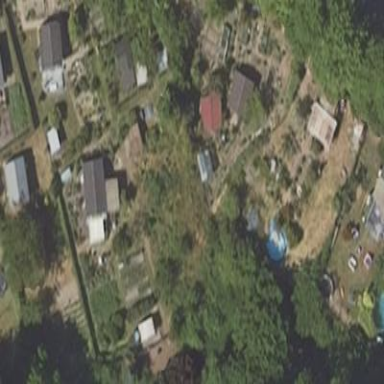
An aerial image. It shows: Fence surrounding allotments.